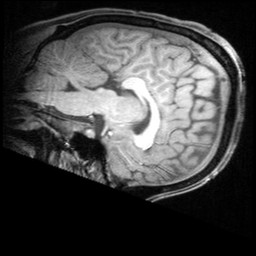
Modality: T1w
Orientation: sagittal
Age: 23
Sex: male
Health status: healthy